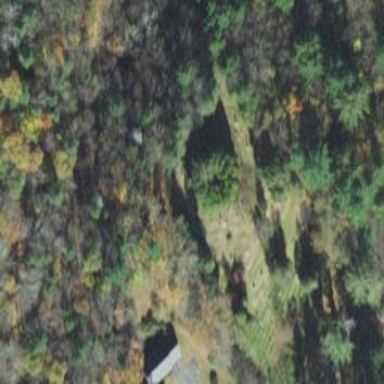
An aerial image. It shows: Cemetery area categorized as cemetery.